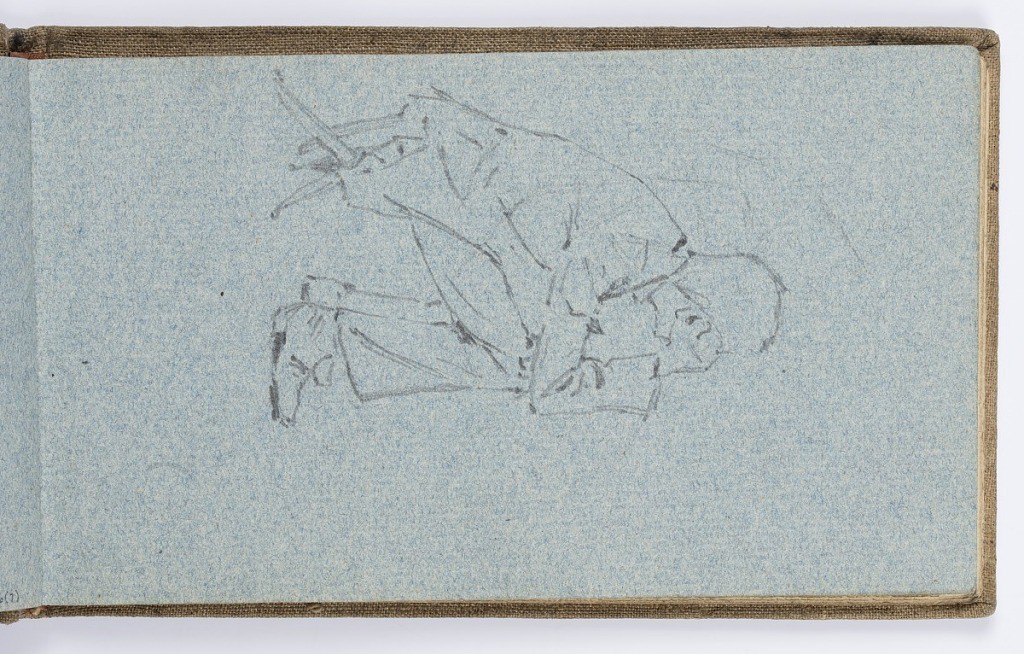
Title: Sketchbook Page: Seated Figure
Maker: Kenyon Cox, American, 1856–1919
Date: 1877–78
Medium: Graphite on blue-grey laid paper
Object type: Sketchbook folio
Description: Sketch of a young man seated on a stool.